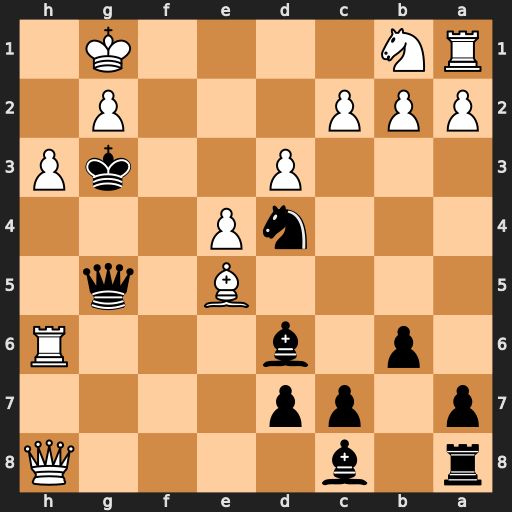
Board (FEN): r1b4Q/p1pp4/1p1b3R/4B1q1/3nP3/3P2kP/PPP3P1/RN4K1
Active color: b
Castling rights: -
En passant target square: -
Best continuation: Bxe5 Qxe5+ Qxe5